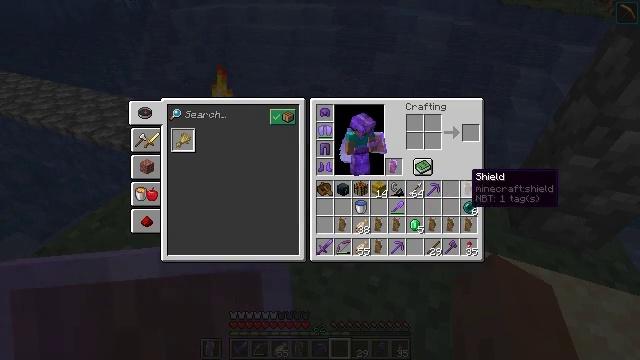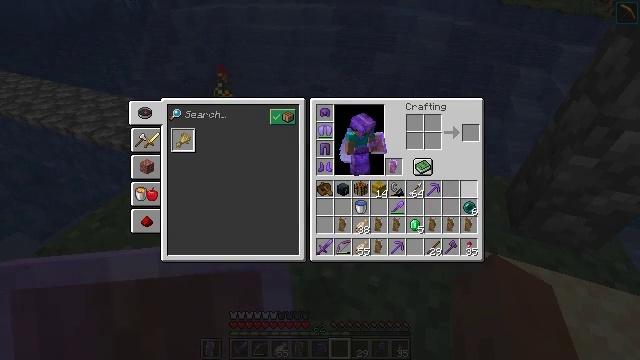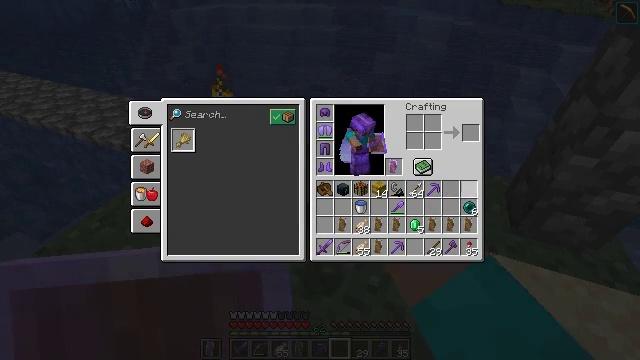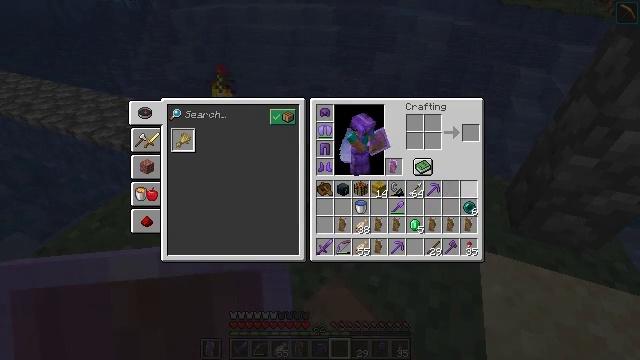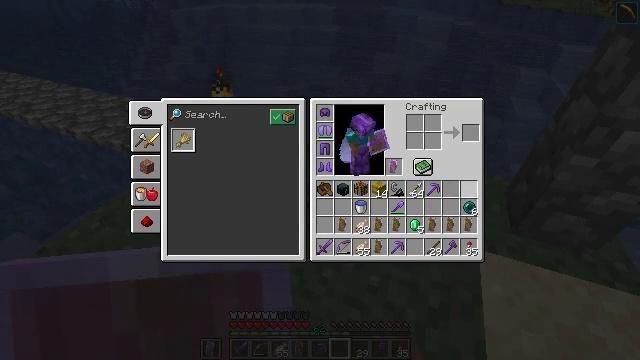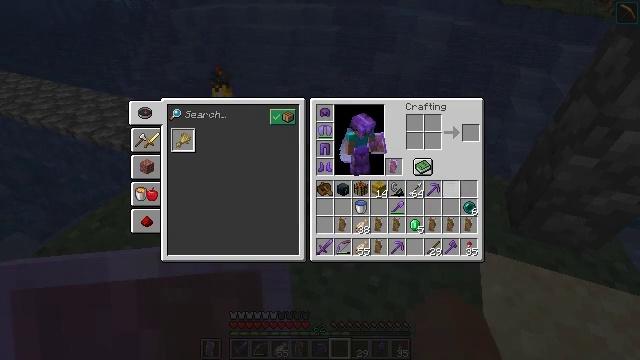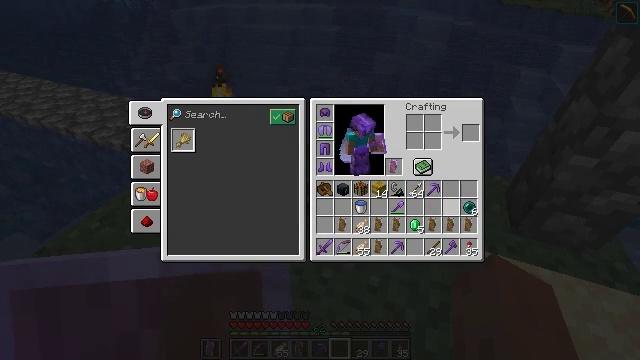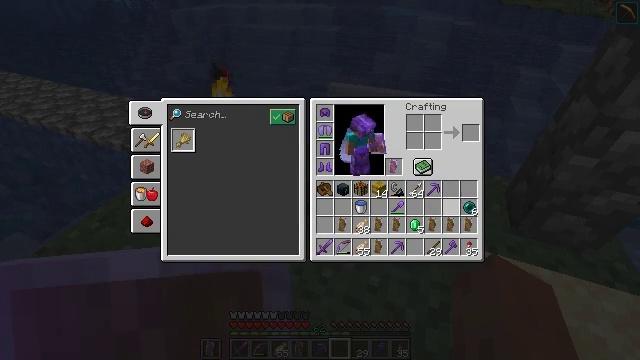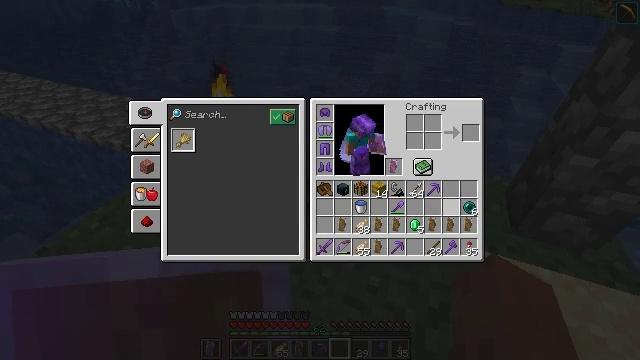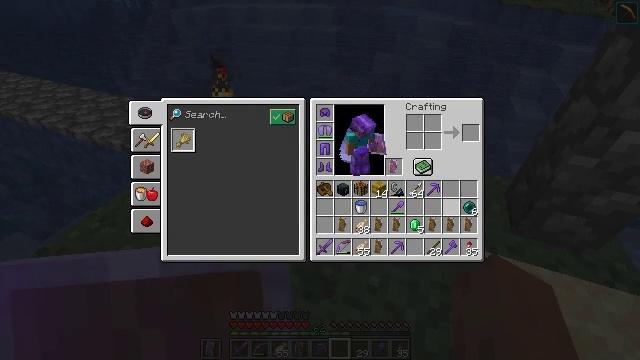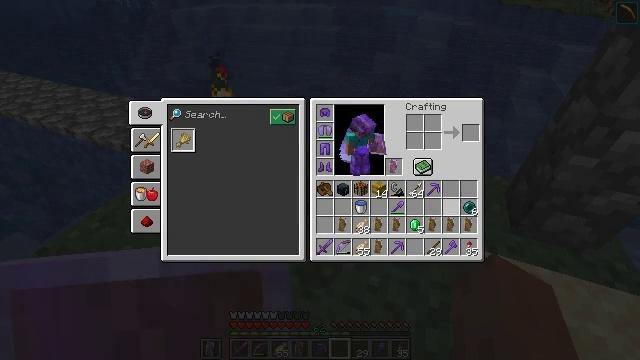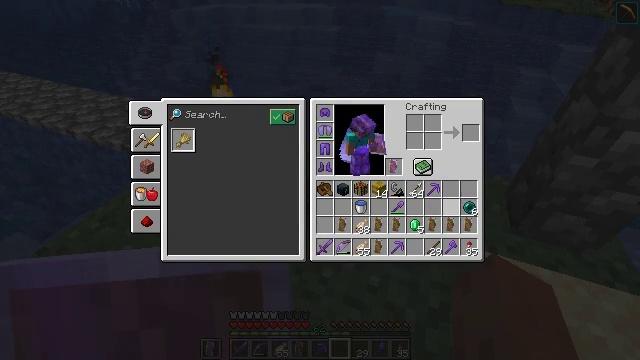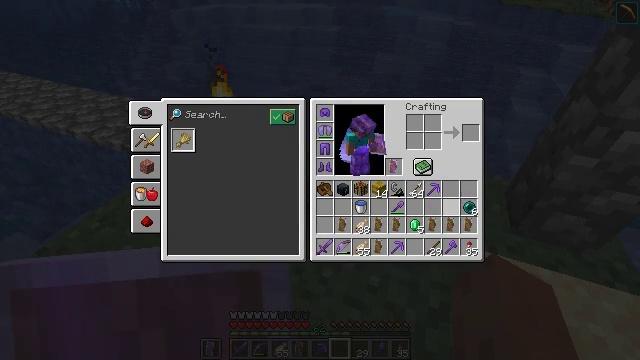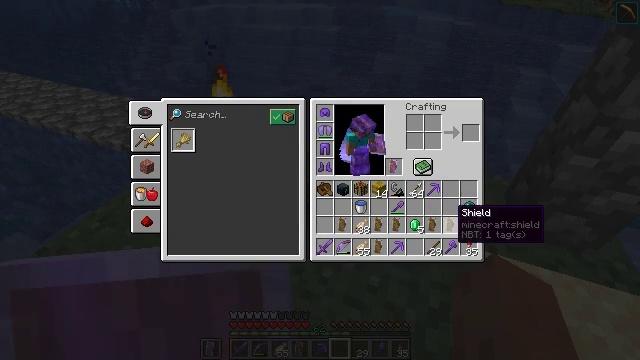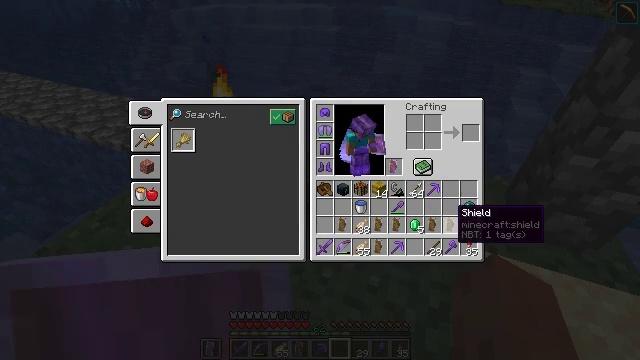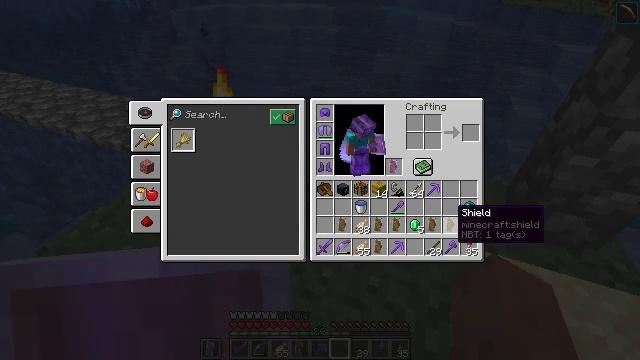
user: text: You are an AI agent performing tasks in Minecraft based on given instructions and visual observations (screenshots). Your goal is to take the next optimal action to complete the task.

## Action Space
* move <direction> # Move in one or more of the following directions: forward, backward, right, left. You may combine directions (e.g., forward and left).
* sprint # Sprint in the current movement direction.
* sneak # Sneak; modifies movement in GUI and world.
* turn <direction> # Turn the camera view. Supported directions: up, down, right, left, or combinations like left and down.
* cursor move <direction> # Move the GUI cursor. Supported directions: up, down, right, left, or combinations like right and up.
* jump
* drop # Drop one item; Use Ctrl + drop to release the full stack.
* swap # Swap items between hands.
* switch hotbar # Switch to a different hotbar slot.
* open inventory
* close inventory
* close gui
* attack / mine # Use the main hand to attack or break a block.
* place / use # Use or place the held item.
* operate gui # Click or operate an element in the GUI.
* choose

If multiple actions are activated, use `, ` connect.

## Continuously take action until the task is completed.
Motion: motion action
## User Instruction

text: Remove a shield from the inventory.
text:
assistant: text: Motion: sprint, drop
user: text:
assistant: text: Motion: sprint, drop
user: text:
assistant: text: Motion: sprint, drop
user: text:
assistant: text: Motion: sprint, drop
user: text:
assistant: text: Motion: sprint
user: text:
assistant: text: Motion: sprint, turn down
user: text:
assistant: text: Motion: sprint, turn down
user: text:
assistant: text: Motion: sprint
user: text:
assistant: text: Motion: sprint
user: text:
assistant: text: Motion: sprint
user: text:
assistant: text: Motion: sprint
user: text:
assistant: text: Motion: sprint
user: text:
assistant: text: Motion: sprint, drop
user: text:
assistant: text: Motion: sprint, drop
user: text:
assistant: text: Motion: sprint, drop
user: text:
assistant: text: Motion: sprint
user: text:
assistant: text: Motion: sprint
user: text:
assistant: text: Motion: sprint
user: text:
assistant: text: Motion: sprint
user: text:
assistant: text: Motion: sprint, turn right
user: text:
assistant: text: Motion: sprint
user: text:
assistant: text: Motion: sprint
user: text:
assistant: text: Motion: sprint
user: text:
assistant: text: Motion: sprint
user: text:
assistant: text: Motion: sprint, turn left
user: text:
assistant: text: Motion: sprint
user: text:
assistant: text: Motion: sprint
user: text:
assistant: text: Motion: sprint
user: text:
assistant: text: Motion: sprint
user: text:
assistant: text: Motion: sprint, drop